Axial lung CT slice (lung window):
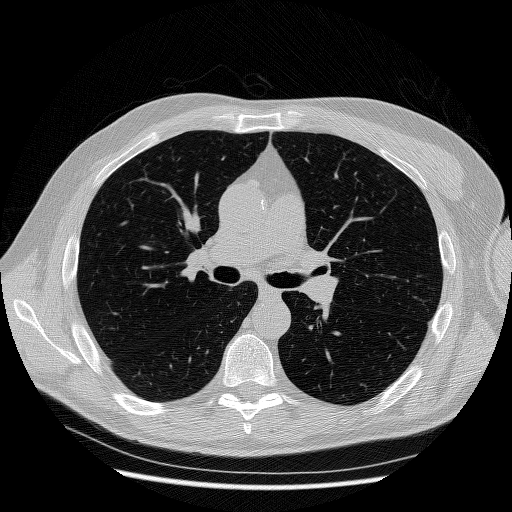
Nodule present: no